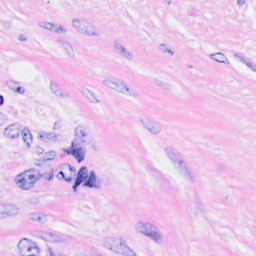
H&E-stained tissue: Breast